Interaction volume radius: 10 \u00c5
Interaction volume height: 20 \u00c5
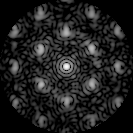
Disorder parameter: 0.4492